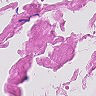
Metastatic tissue present: no